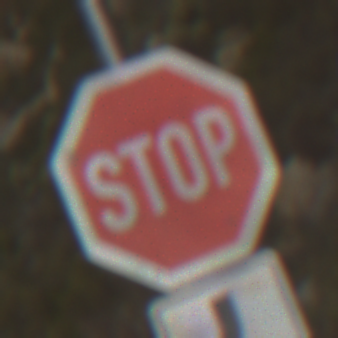
Verkehrszeichen: Stop
Zusatzzeichen unten: VerlaufVorfahrtsstrasse7
Umgebung: Outdoor, RoadRail
Tageszeit: MorningAfternoon
Wetter: PartlyCloudy
Licht: Natural
Jahreszeit: NotSpecified
Kontrast: HighContrast